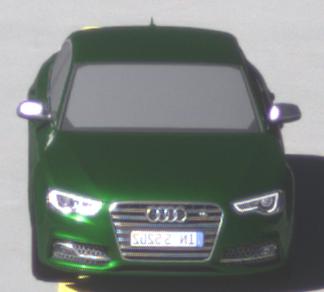
Make: Audi
Model: S5
Detailed model: F5
Model produced from: 2016
Model produced until: 2019
Doors: 2
Color: green
Road condition: dry road
Daytime: midday
Contrast: high contrast